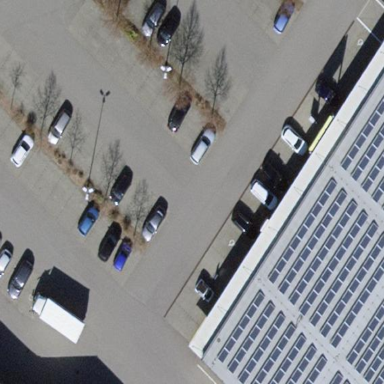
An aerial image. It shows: Parking area with asphalt surface.